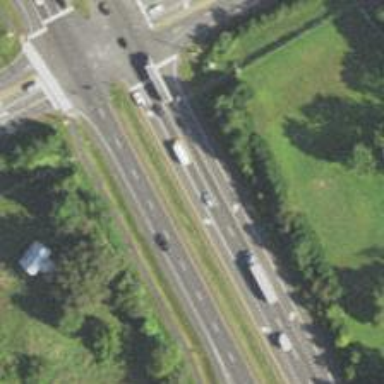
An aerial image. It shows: Asphalt trunk highway which is also expressway.